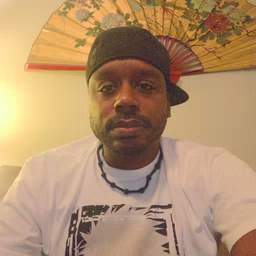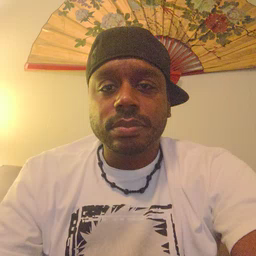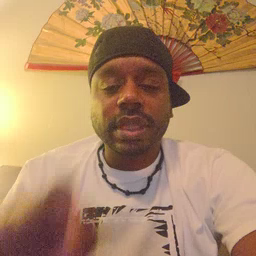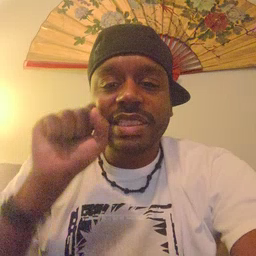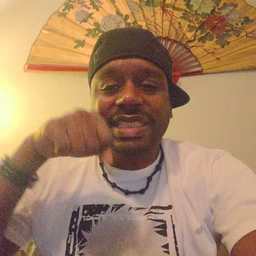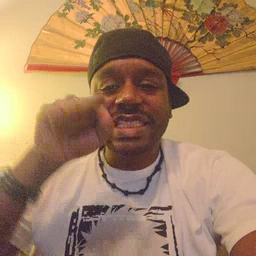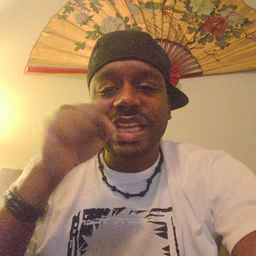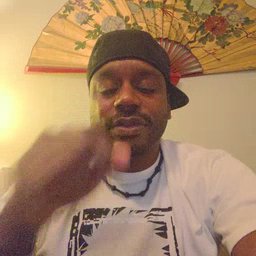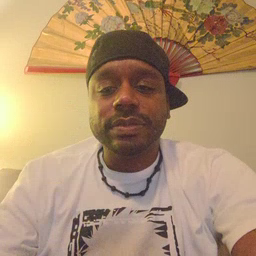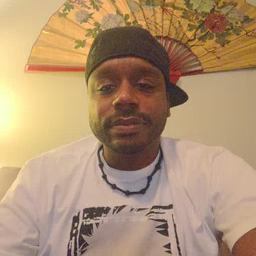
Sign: carrot